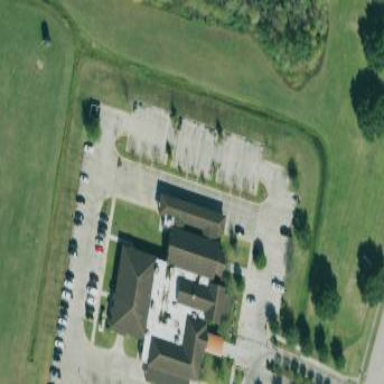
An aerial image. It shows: Building designated for mourning ceremonies with funeral hall inside.